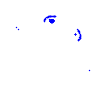
Particle: electron